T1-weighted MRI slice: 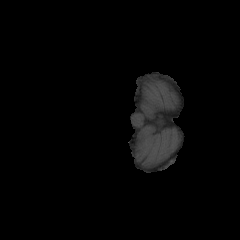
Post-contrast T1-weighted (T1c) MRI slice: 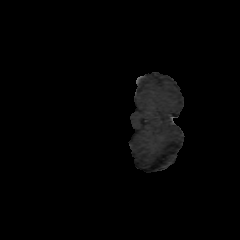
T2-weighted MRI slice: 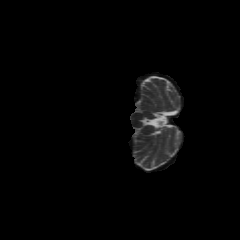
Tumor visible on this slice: no